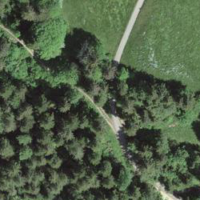
EUNIS habitat code: 44
Species observed at this site:
Primula veris
Cardamine heptaphylla